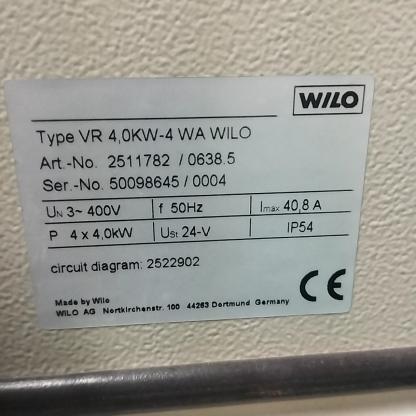
Klasa: tabliczka-znamionowa